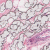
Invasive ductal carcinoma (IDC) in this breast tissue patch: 0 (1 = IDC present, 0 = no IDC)